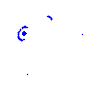
Particle: pion